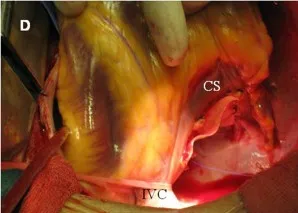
C-D. Pericardial patch was placed on the posterior wall of the LA using a polypropylene running suture.
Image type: medical_photograph (other_medical_photograph)